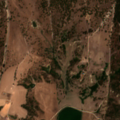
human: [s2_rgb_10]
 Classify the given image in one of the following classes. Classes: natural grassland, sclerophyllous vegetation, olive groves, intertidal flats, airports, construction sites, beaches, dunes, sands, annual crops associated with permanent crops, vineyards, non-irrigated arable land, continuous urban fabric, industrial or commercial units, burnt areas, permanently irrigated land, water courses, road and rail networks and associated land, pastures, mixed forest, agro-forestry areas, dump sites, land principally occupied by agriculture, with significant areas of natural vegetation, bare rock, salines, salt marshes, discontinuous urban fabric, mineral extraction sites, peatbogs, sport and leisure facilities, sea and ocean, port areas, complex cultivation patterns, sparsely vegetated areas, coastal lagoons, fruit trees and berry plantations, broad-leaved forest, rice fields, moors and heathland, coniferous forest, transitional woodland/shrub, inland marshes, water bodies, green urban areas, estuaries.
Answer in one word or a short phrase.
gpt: rice fields, agro-forestry areas, broad-leaved forest, mixed forest, transitional woodland/shrub